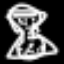
Label: hourglass